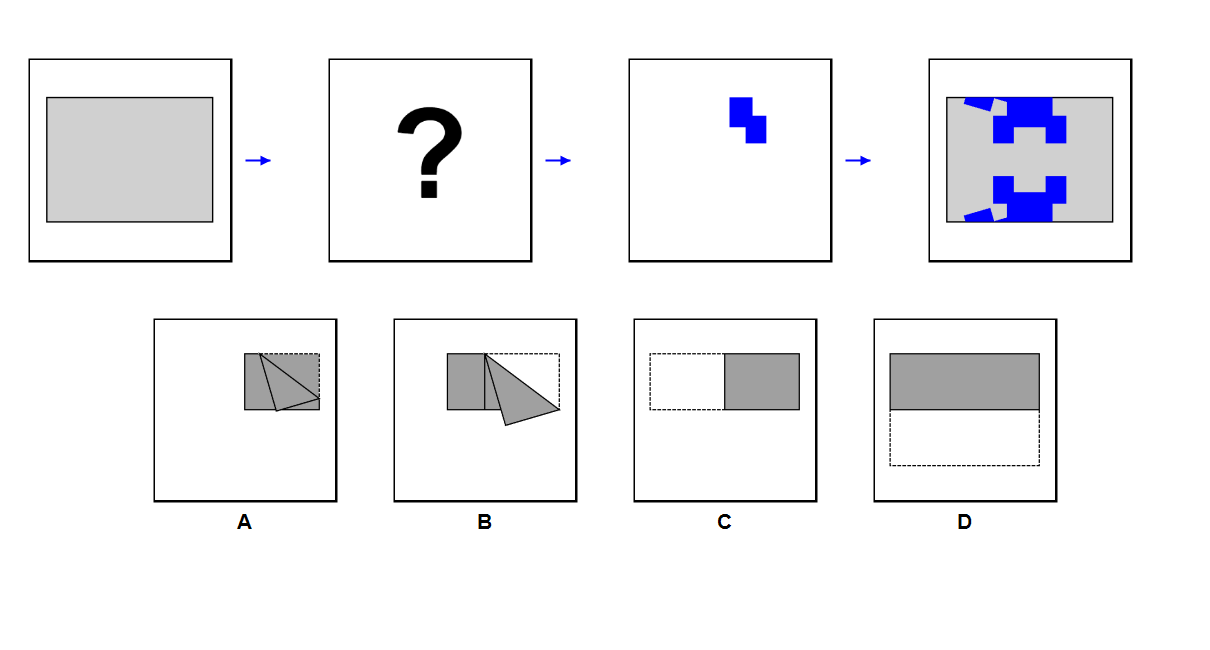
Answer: B